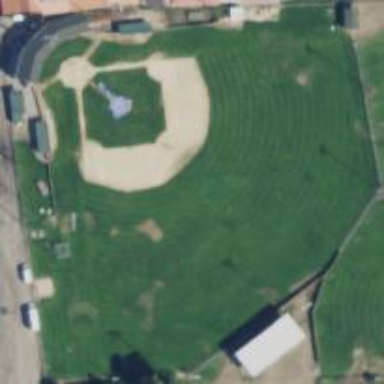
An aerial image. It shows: Baseball pitch for leisure land activities.